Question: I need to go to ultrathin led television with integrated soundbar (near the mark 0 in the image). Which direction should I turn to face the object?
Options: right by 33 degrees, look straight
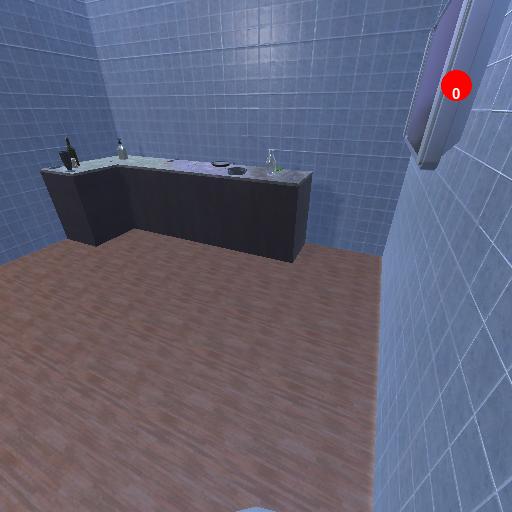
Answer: right by 33 degrees